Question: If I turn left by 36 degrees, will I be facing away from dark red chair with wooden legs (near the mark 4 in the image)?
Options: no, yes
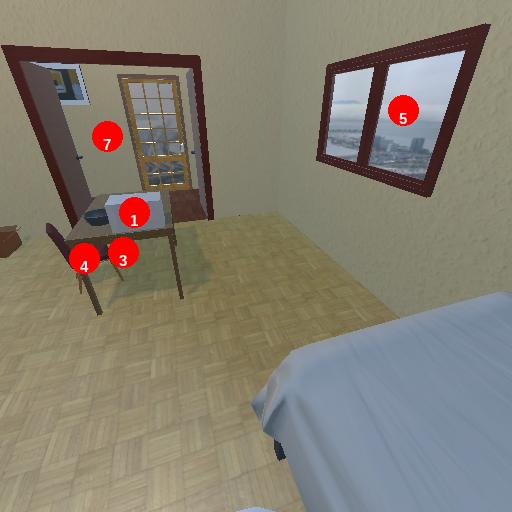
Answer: no